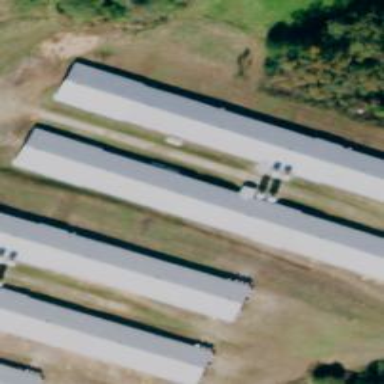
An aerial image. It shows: Poultry house.